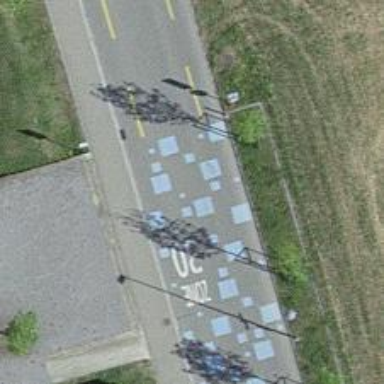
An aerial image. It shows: Residential road with cycling lane.